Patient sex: M
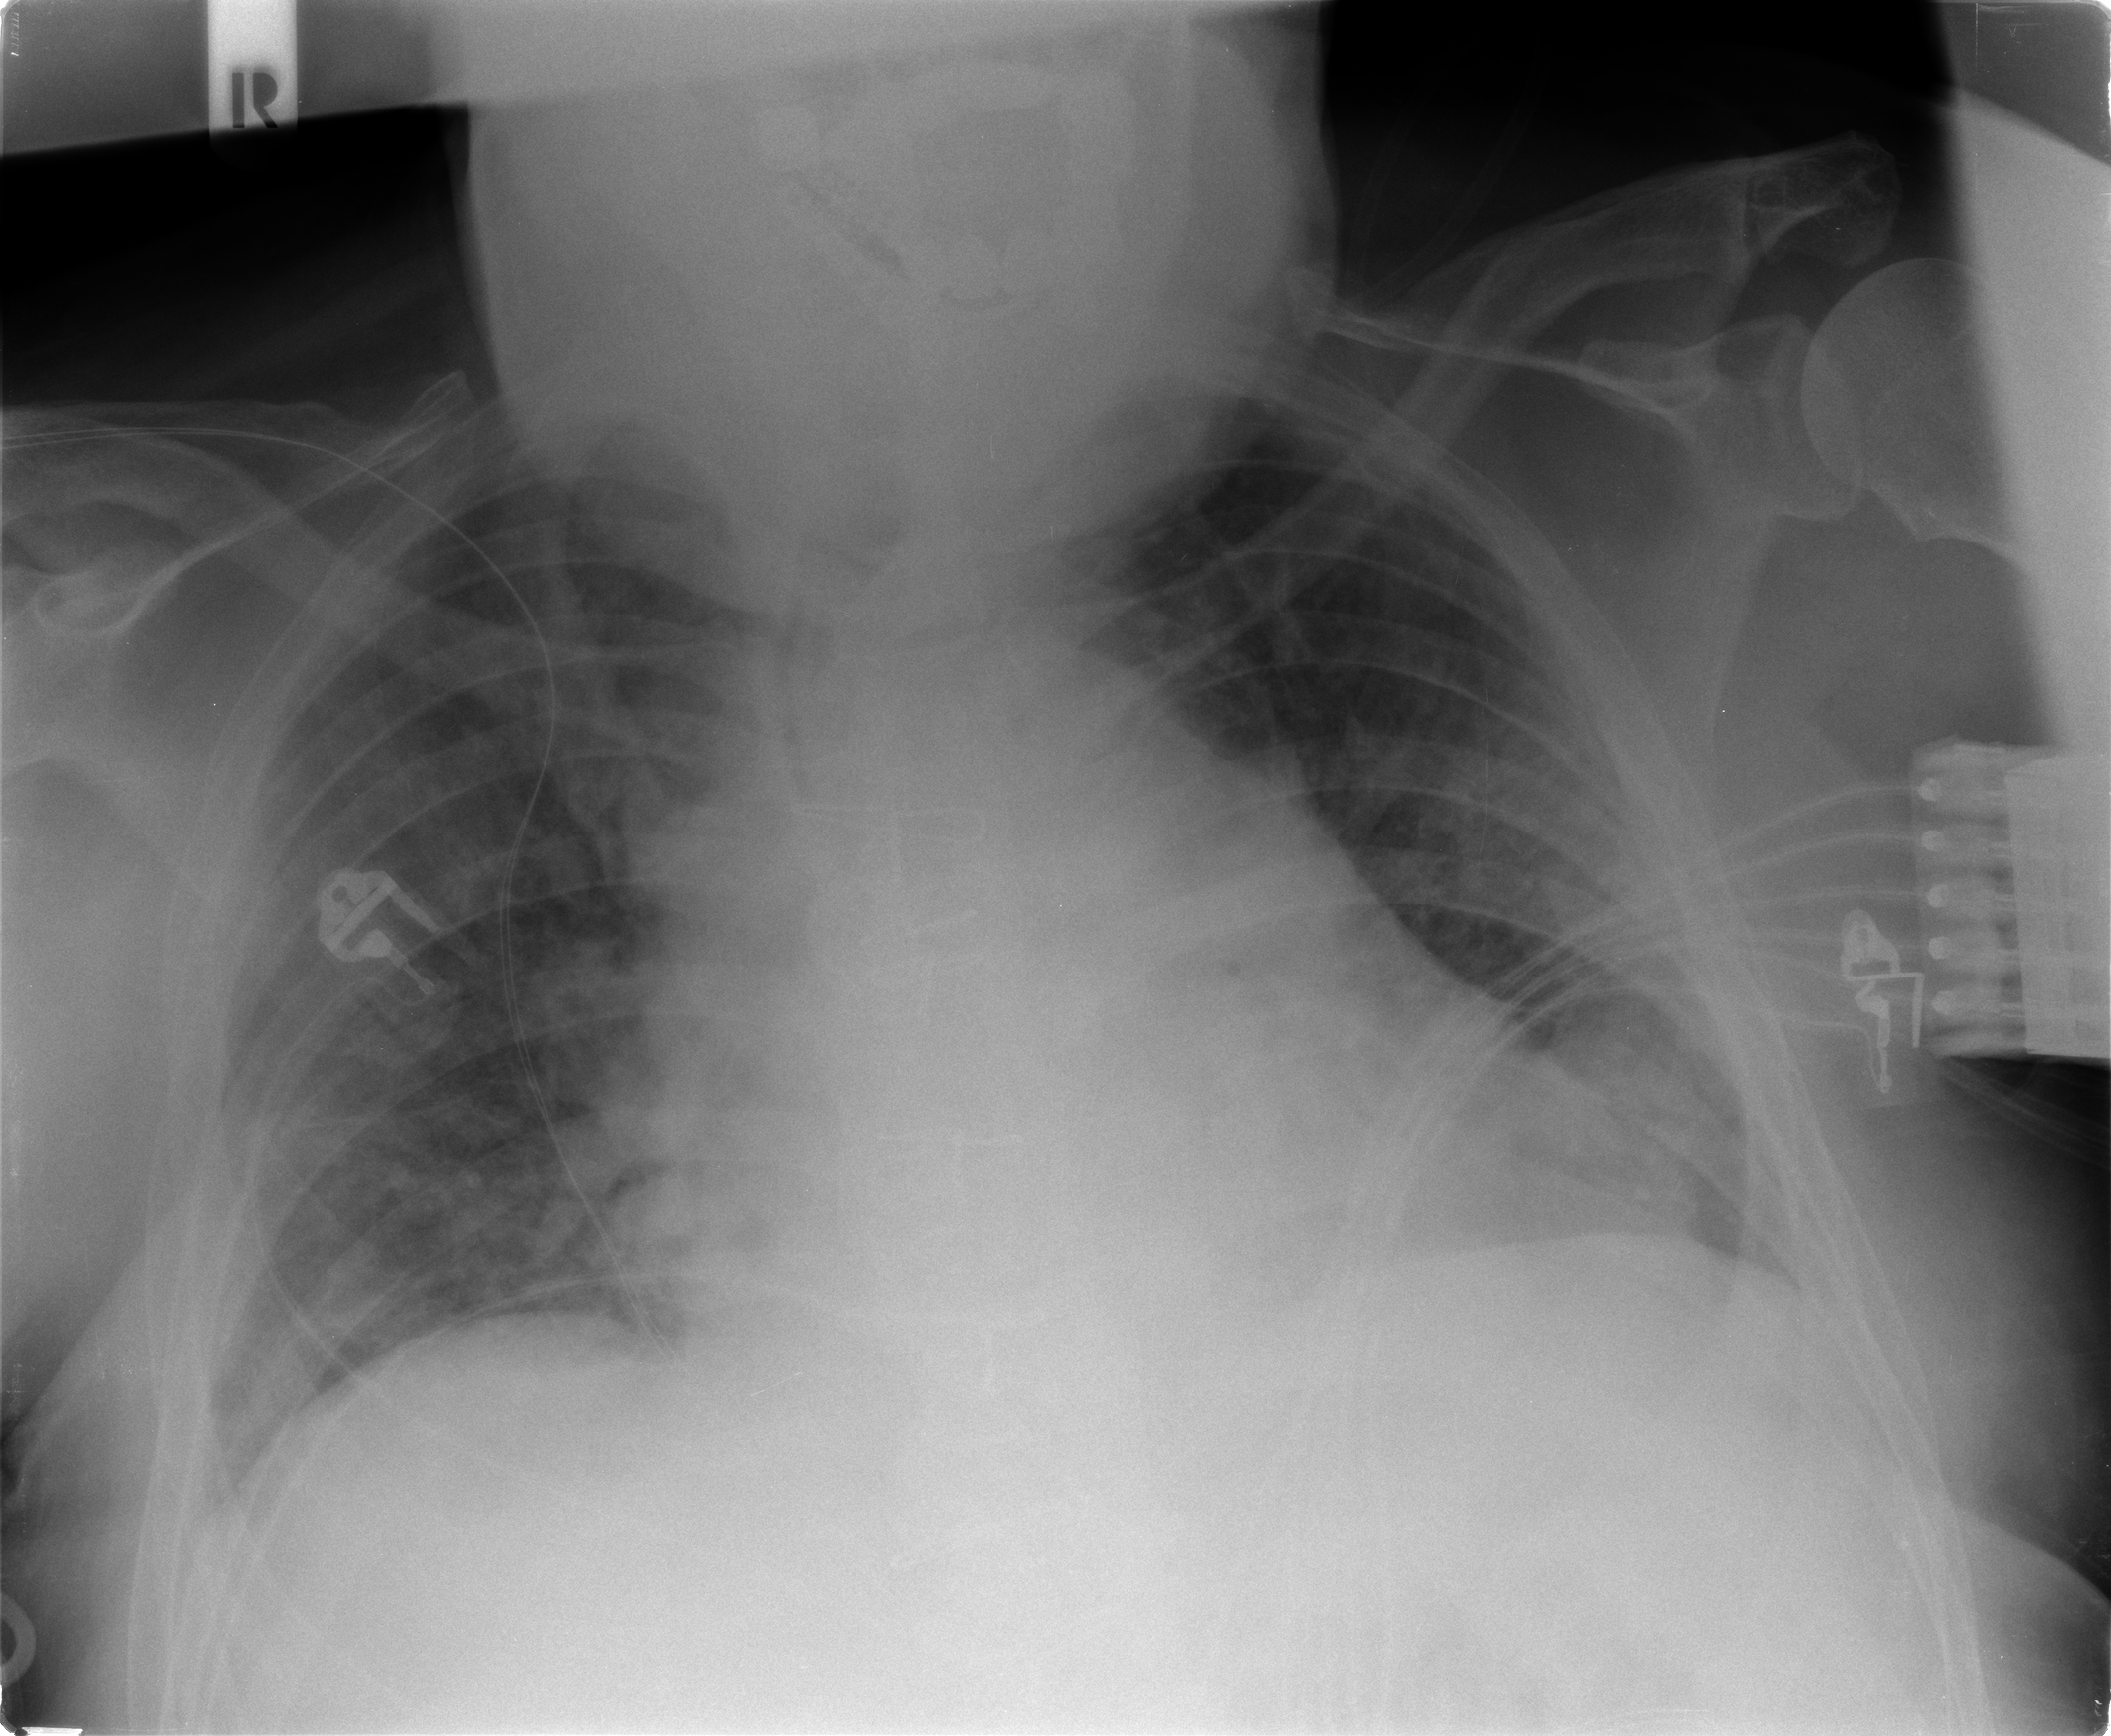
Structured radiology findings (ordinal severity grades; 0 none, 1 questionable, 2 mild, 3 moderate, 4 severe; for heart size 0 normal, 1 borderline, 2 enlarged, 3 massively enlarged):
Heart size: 2
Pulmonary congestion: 3
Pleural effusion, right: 0
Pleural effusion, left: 1
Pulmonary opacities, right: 2
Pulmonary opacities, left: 2
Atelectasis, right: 2
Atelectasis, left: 2